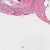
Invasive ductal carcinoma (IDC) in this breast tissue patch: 0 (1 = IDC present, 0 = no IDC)